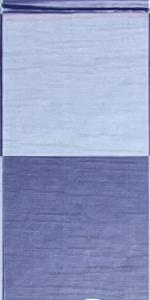
Label: Empty